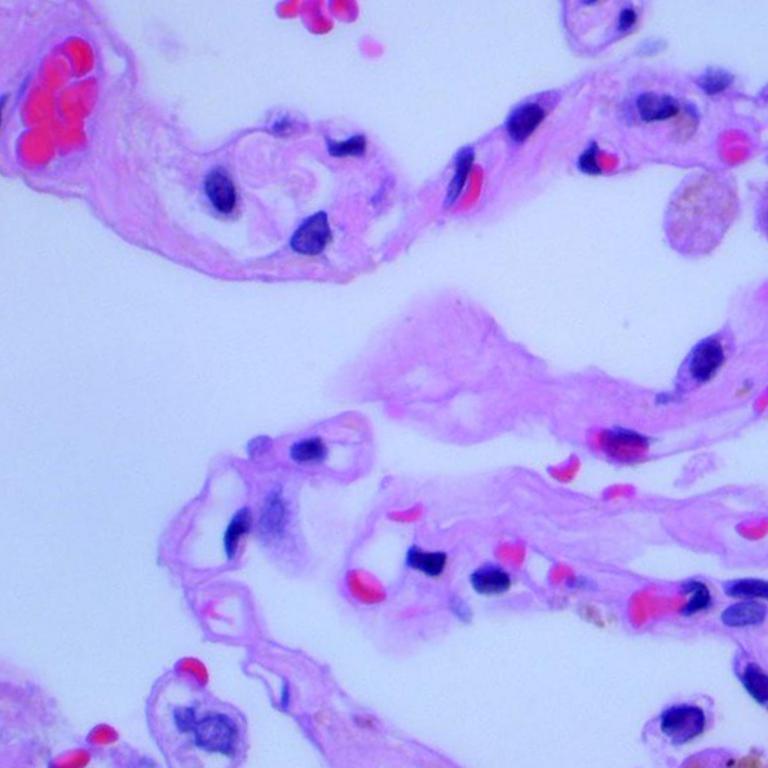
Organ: lung
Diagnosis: benign